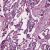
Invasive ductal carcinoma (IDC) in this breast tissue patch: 1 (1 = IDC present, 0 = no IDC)